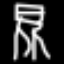
Label: chair